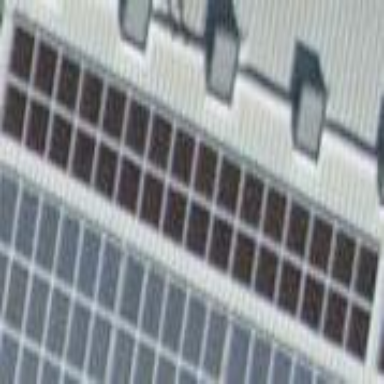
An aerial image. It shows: Solar photovoltaic panel generator.